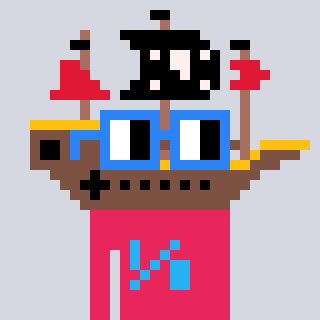
a pixel art character with square blue glasses, a pirateship-shaped head and a redpinkish-colored body on a cool background